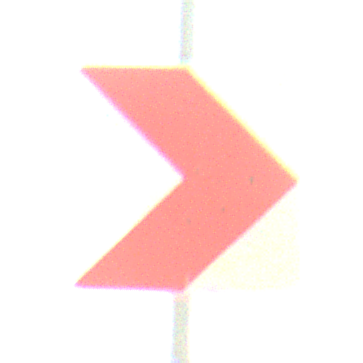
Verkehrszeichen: RichtungstafelnInKurvenKleinLinks
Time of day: Midday
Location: Outdoor (RoadRail)
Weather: PartlyCloudy
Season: NotSpecified
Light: Natural